Question: <URL> function; it does not require jQuery. But with or without jQuery I am seeing error 'Uncaught ReferenceError: flashembed is not defined'
Page html from <URL>.
'''
<div class="ads-box" id="ad1">
<script>flashembed("ad1", "/g/shows/sidebar/72940064_ad_swf.swf");</script>
</div>
<script src="http://cdn.jquerytools.org/1.2.7/full/jquery.tools.min.js"></script>
'''
The SWF is not 404
<URL>
And the CDN file has the flashembed function and resources tab shows it loaded.
<URL>

What is my next step in debugging this?
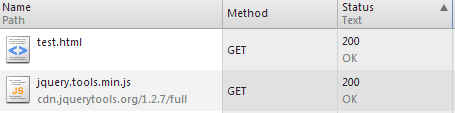
Answer: You need to load jQuery Tools, and jQuery you call 'flashembed'